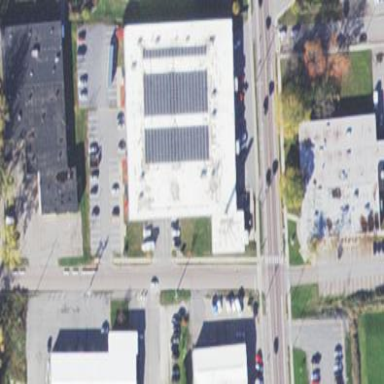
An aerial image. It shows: Commercial building.